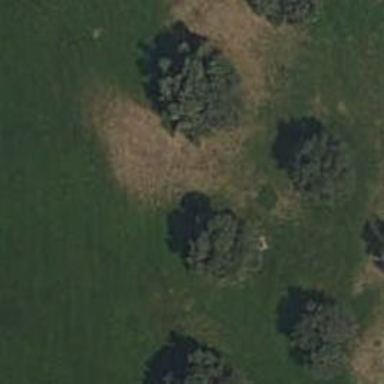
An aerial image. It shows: Evergreen broadleaved tree.